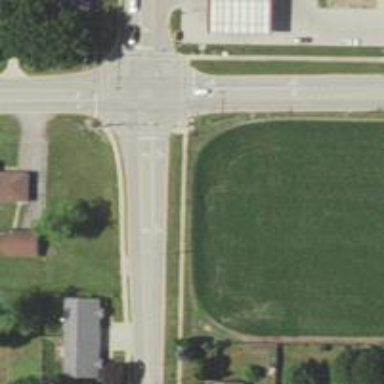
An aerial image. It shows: Solid stop line on the road.